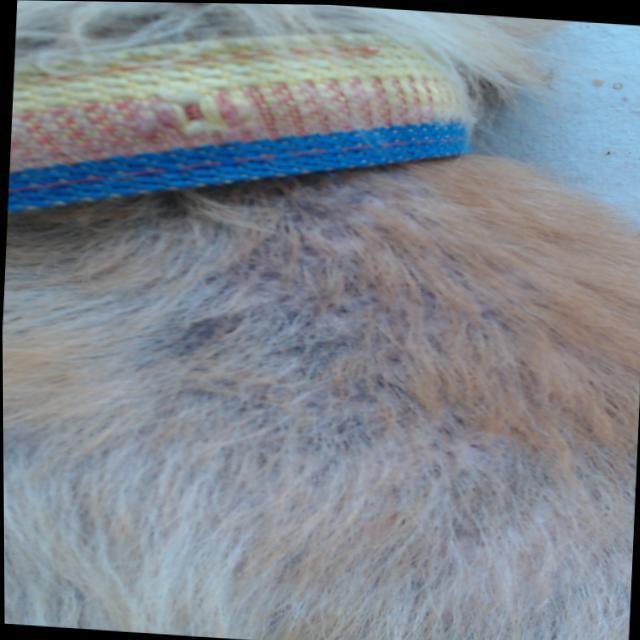
Canine demodicosis (Demodex mange) — caused by Demodex canis mites. Presents with alopecia, follicular papules, pustules, and comedones. Often localized on face and forelimbs.